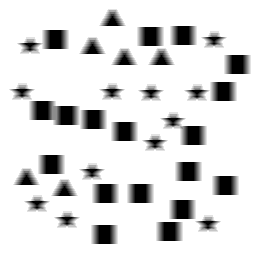
Squares: 18
Triangles: 6
Stars: 12
Total shapes: 36